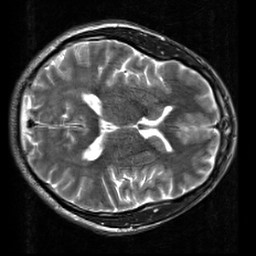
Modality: T2w
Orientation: axial
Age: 32
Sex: male
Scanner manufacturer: siemens
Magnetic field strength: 3 T
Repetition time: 7 s
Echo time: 0.09 s